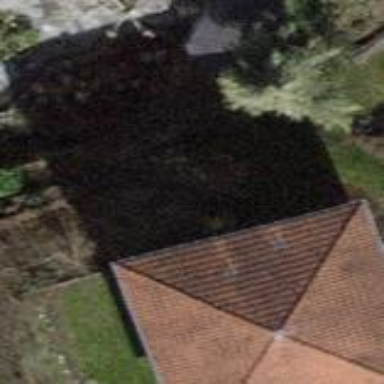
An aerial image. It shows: Building with tiled roof.